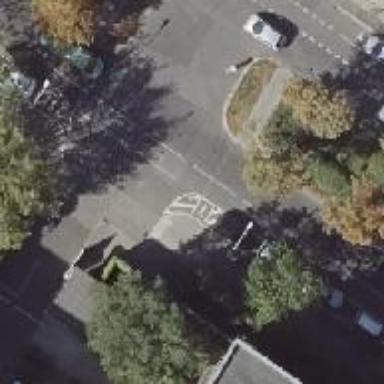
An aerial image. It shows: Unmarked crossing with pedestrian island.